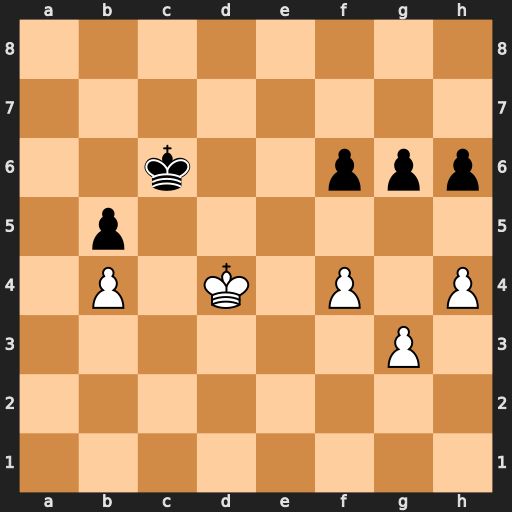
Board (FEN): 8/8/2k2ppp/1p6/1P1K1P1P/6P1/8/8
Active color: w
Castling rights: -
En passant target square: -
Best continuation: h5 gxh5 Ke4 Kd6 Kf5 Kd5 Kxf6